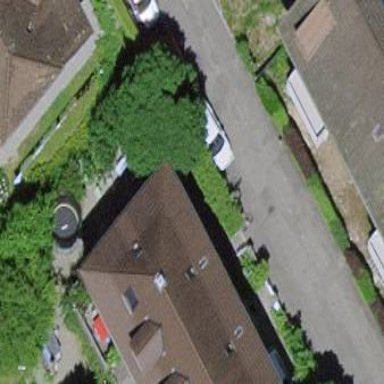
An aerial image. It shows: Residential building.